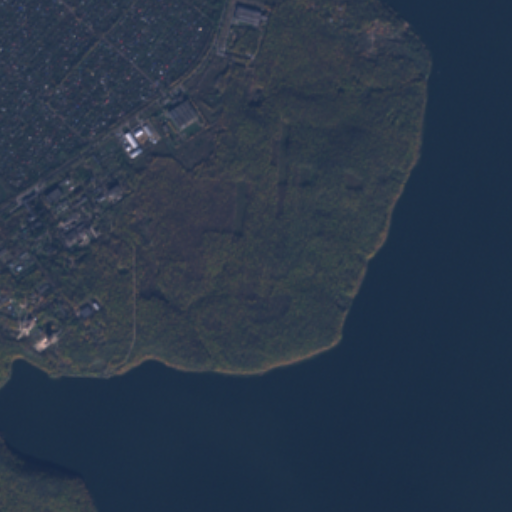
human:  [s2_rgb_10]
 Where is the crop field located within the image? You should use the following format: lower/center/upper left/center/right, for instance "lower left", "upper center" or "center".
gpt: The crop field is located in the upper left of the image.
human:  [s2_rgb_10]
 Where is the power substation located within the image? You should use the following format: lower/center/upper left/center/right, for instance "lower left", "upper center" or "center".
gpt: The power substation is located in the upper left of the image.
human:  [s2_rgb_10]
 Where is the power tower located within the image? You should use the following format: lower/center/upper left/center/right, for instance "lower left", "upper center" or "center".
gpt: The power tower is located in the upper left of the image.
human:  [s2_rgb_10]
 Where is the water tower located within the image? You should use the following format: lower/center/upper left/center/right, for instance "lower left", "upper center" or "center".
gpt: The water tower is located in the upper left of the image.
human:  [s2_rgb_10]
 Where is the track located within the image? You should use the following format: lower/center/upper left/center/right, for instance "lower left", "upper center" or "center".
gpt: There is no track in the image.